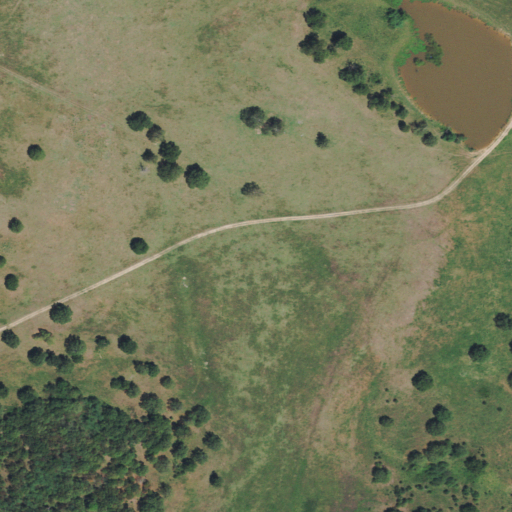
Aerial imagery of mountain in Oklahoma named Red Springs Mountain containing pasture, deciduous forest, barren land, and open water